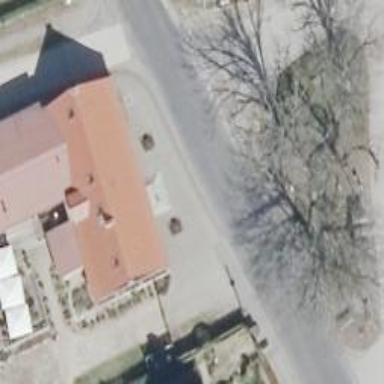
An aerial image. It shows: Cafe.